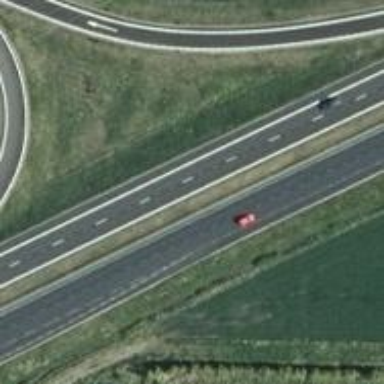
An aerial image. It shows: Asphalt motorway.